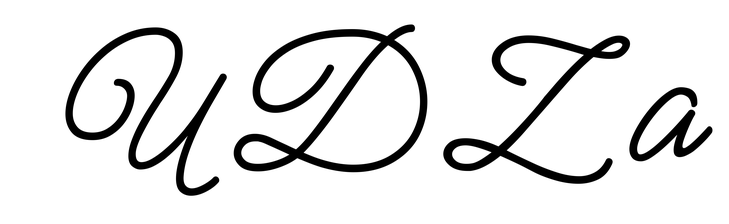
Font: MeowScript-Regular